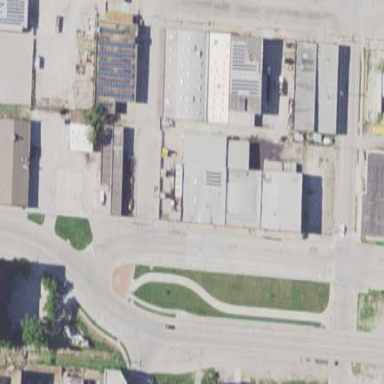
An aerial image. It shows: Industrial area.